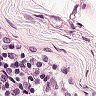
Metastatic tissue present: no